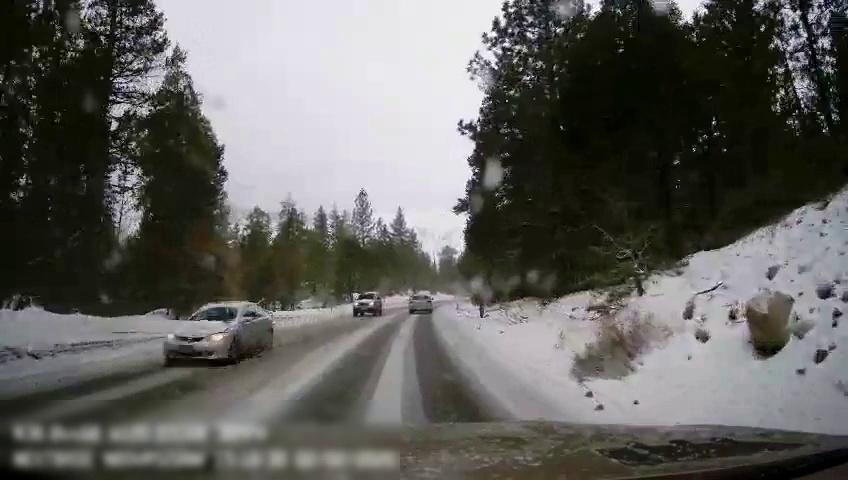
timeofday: Day
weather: Snowy
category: Drivable Space
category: Vehicles | SUV
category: Vehicles | Car
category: Vehicles | SUV
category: Lanes | Opposite Lane